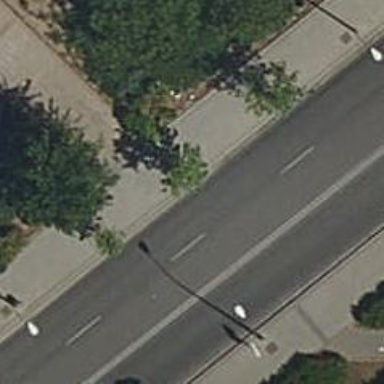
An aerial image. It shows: Kerb serving as barrier.